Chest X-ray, AP view. Patient: 64 years old, sex F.
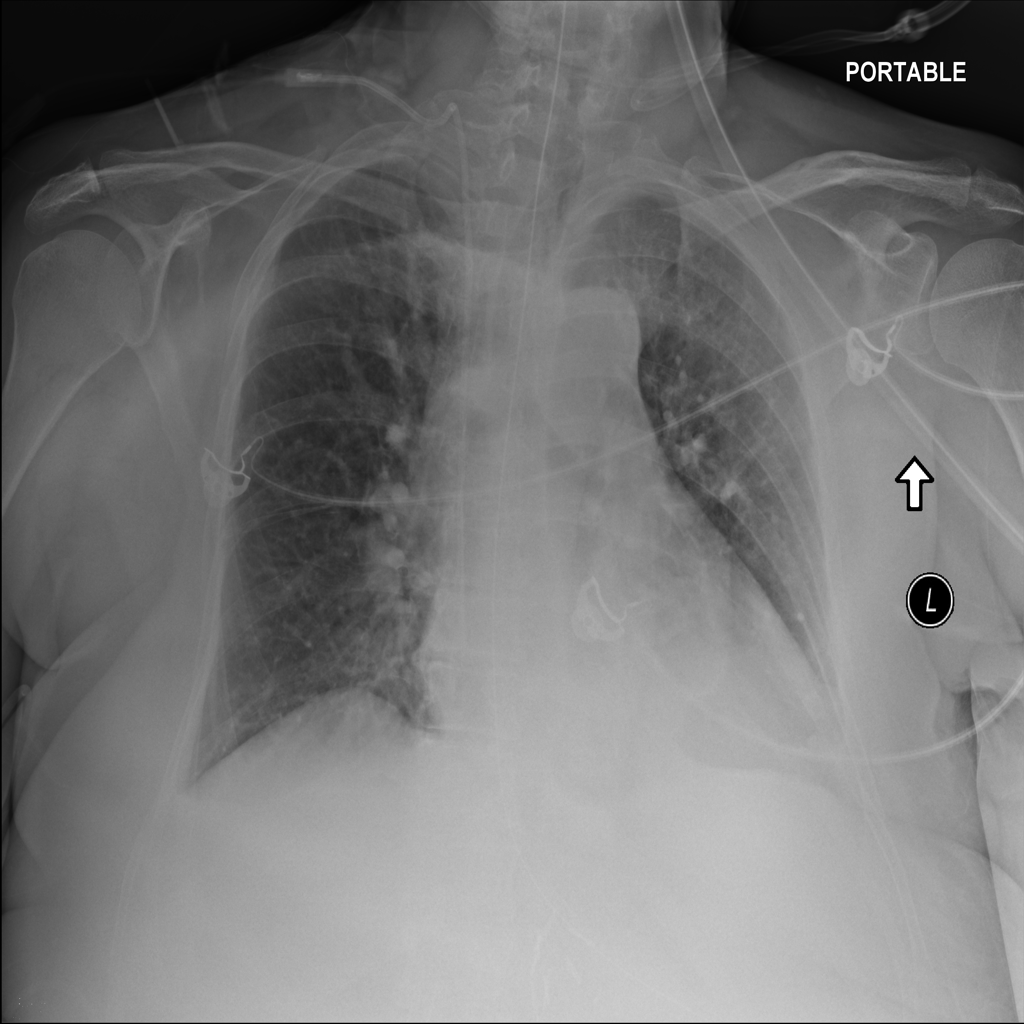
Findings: Effusion, Infiltration